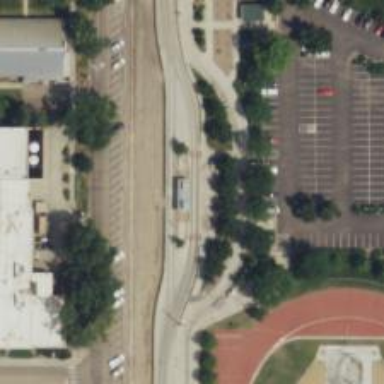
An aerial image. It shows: Busway road.